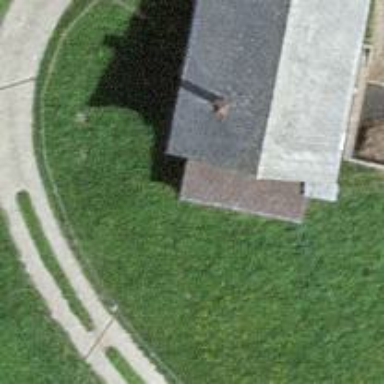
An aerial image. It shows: Farm auxiliary building.